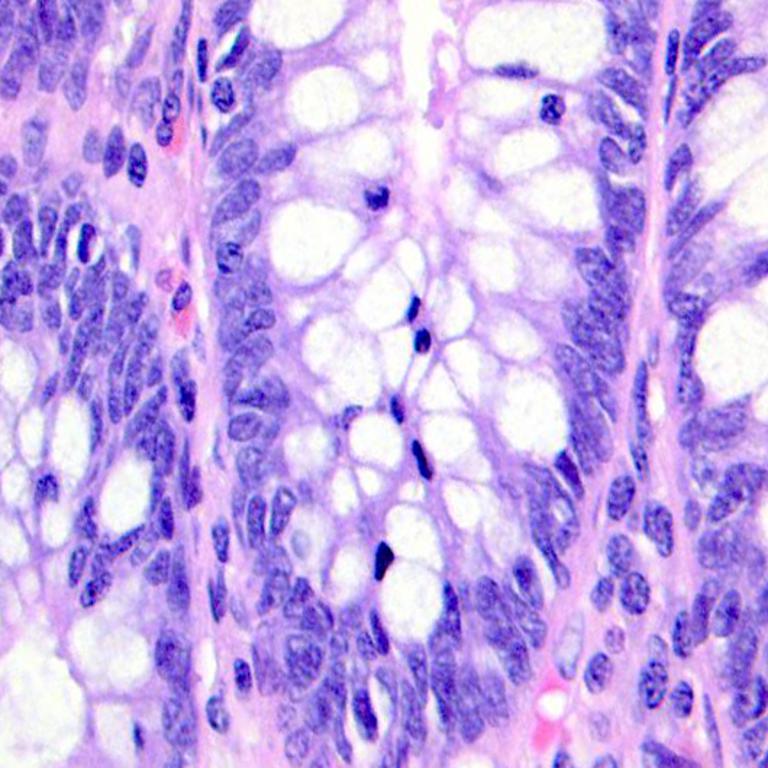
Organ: colon
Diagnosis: benign